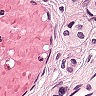
Metastatic tissue present: yes